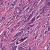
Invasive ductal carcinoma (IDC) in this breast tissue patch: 1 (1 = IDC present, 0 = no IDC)